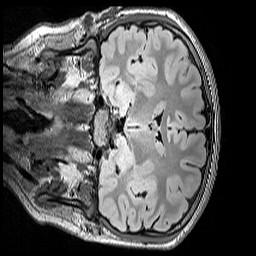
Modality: FLAIR
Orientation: coronal
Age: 13
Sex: male
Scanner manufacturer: siemens
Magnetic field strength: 3 T
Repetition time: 5 s
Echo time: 0.388 s